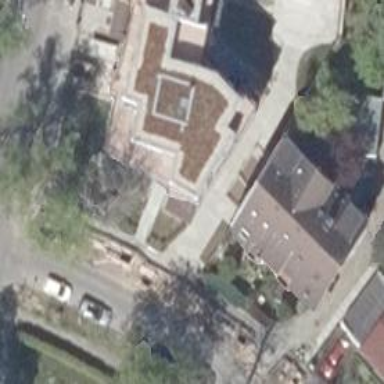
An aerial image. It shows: Apartment building with flat roof.